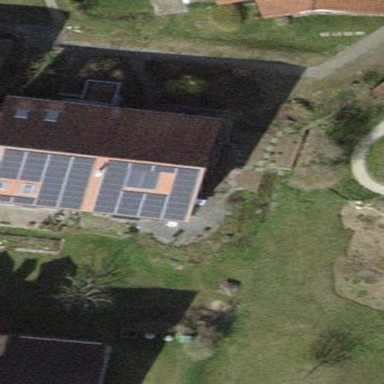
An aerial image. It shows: Semidetached house with gabled roof.